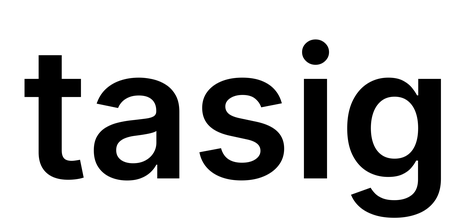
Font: Inter_SemiBold